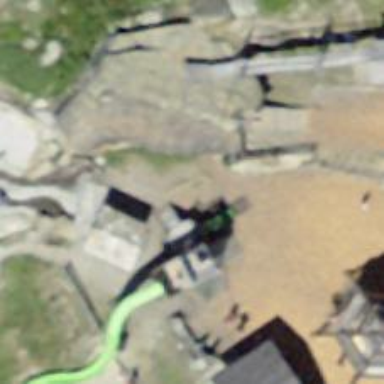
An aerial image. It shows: Playground featuring slide.